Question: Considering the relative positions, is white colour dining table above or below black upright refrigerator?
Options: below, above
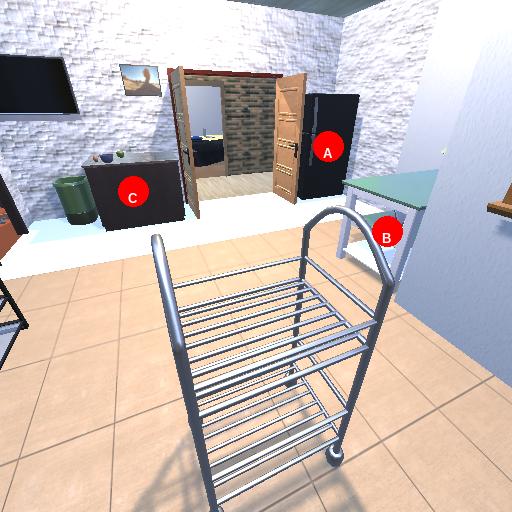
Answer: below